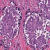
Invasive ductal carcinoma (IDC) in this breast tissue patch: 1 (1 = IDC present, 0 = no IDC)